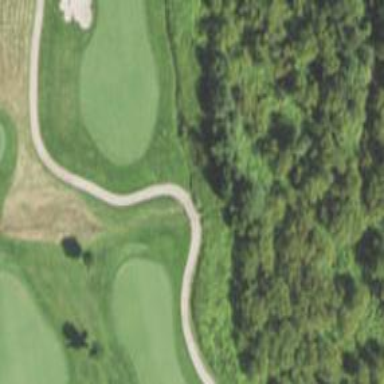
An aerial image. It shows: Service road that includes bridge over golf cart path.